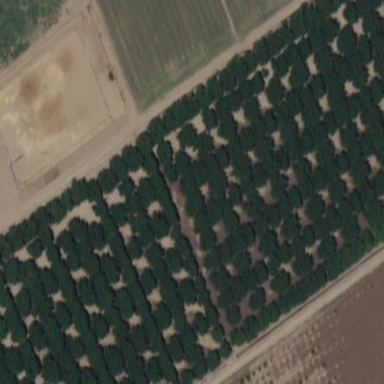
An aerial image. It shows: Orchard.